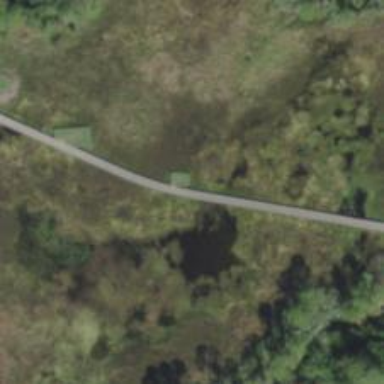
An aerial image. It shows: Service road that includes bridge over golf cart path.